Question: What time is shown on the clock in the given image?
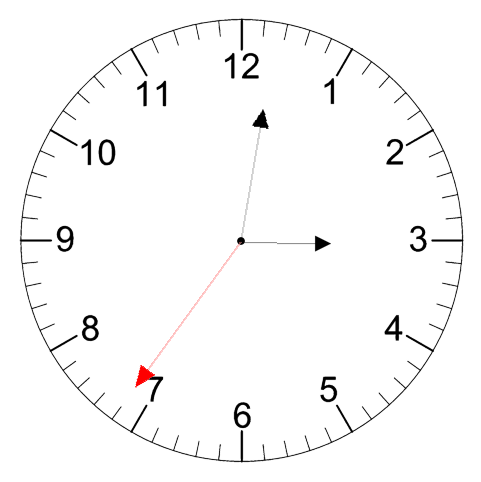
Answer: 03:01:36